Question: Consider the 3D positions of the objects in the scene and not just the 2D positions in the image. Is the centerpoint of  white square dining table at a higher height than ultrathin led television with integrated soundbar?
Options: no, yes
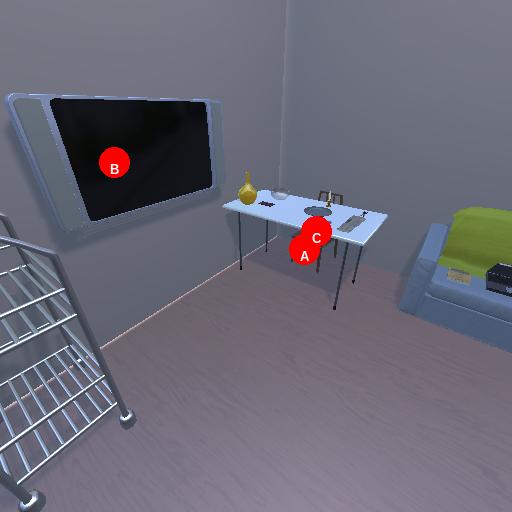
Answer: no